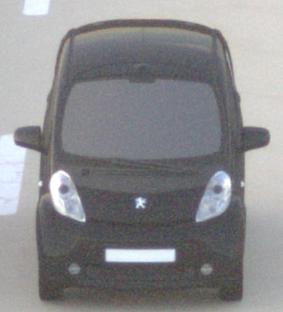
Make: Peugeot
Model: iOn
Detailed model: iOn
Model produced from: 2010/12
Model produced until: 2013/02
Doors: 5
Color: black
Road condition: dry road
Daytime: sunrise or sunset
Contrast: low contrast